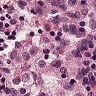
Metastatic tissue present: no